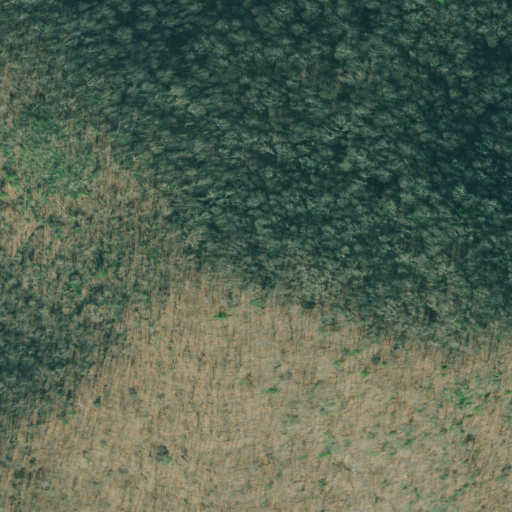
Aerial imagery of mountain in Georgia named Jacks Knob containing only deciduous forest